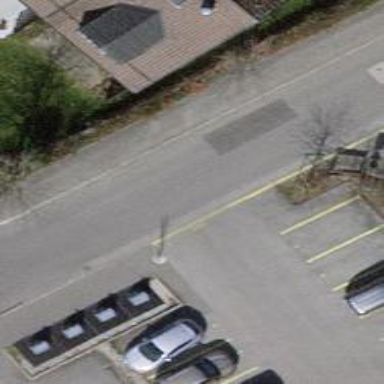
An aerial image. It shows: Parking aisle designated as service road.